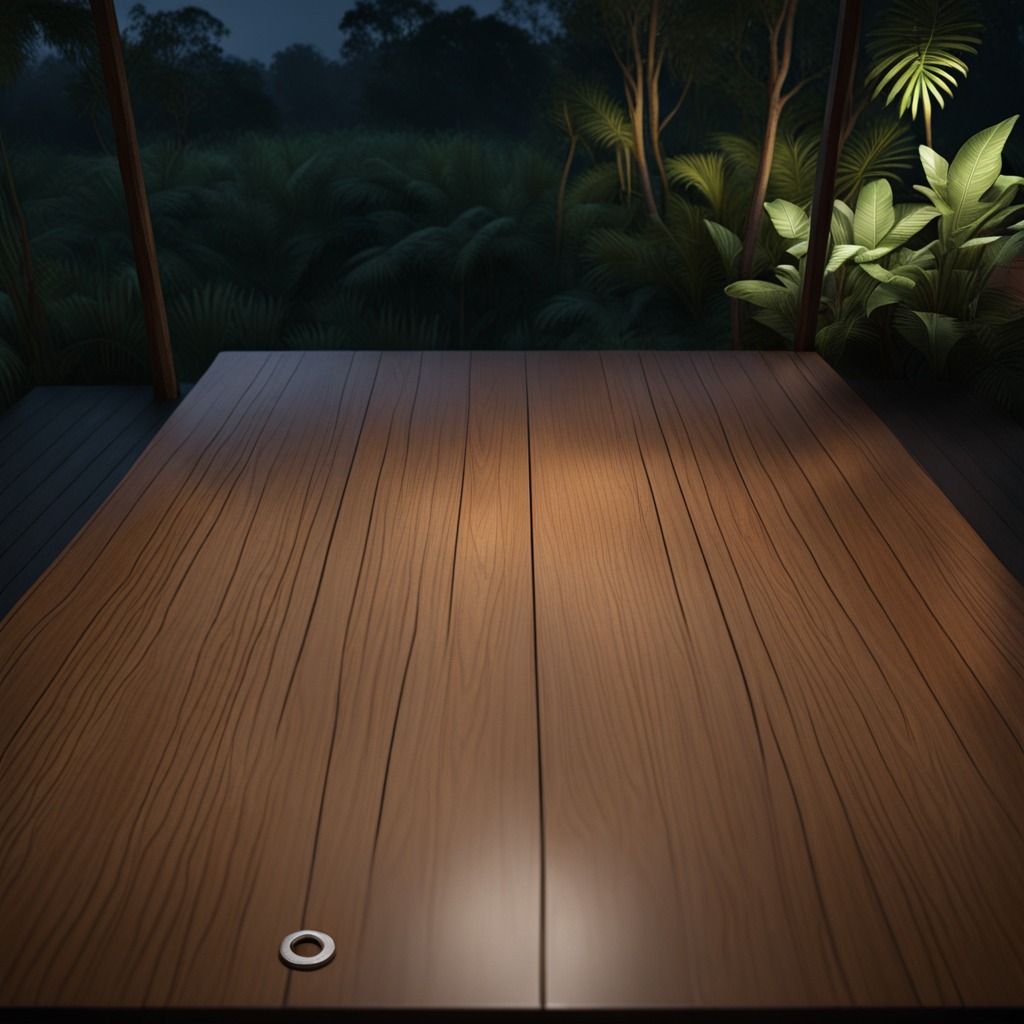
A flat metal washer lies on a wooden table inside a jungle field workshop tent at night dim ambient light soft shadows worn but